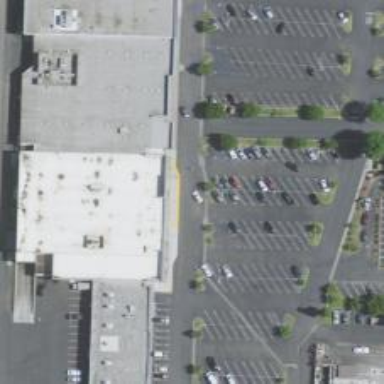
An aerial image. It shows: Supermarket.